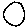
Label: circle